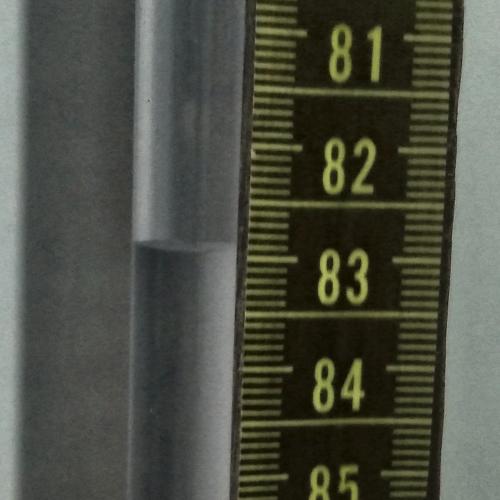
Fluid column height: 82.9 cm